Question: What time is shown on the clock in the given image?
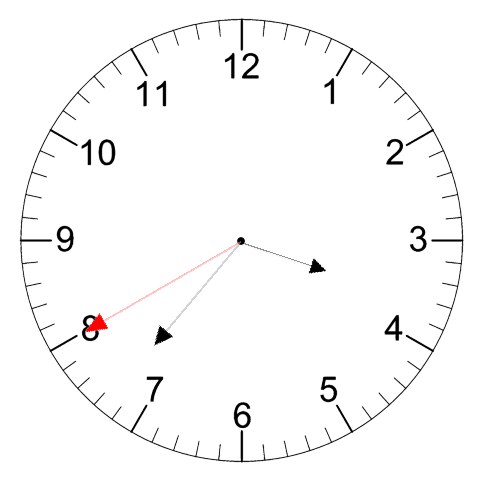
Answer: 03:36:40